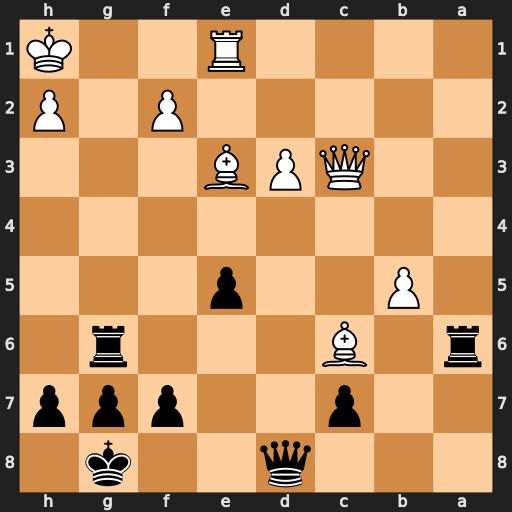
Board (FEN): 3q2k1/2p2ppp/r1B3r1/1P2p3/8/2QPB3/5P1P/4R2K
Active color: b
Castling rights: -
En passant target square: -
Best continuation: Raxc6 Qxc6 Rxc6